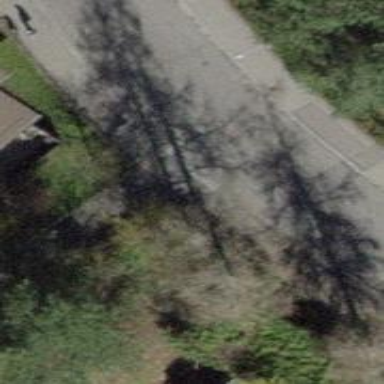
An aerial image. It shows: Asphalt footway.